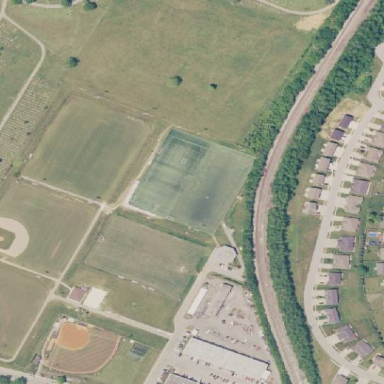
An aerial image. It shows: American football pitch.